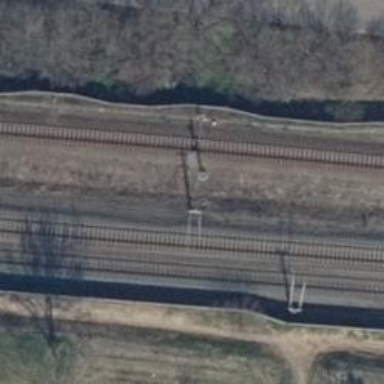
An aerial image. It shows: Railway signal.